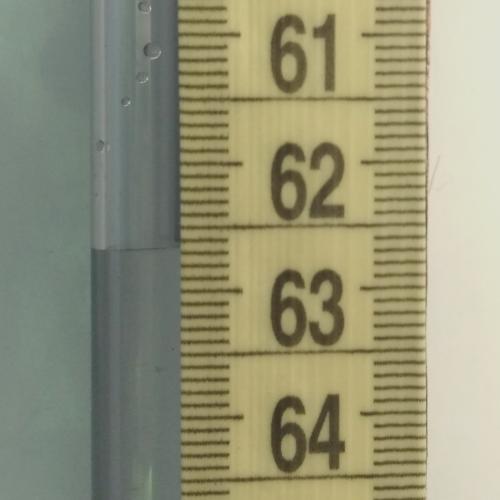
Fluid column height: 62.7 cm